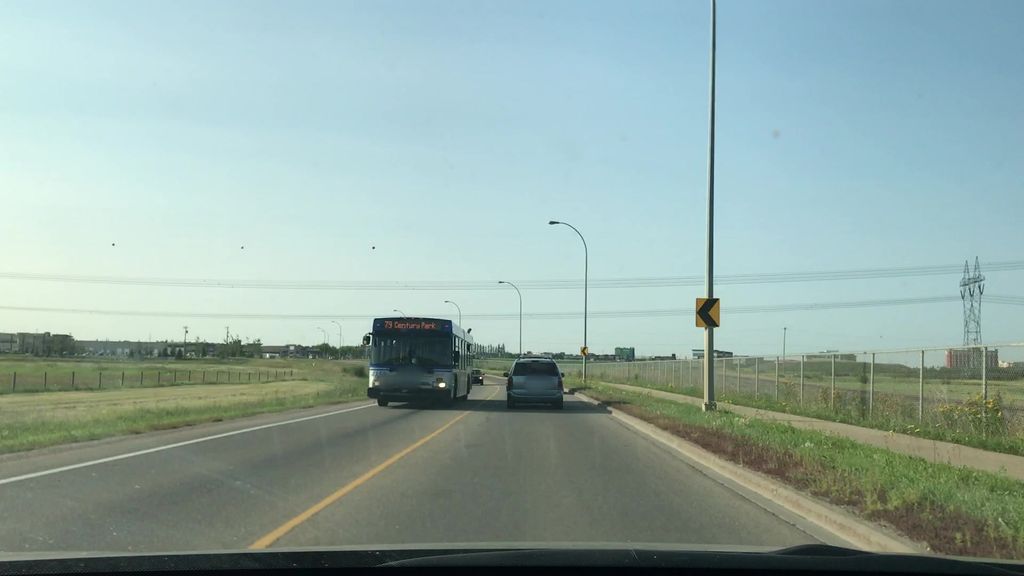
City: edmonton